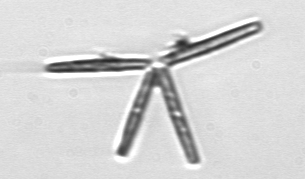
Label: Thalassionema